Question: how can I do the the gui in the picture, like the increment value and decrements, first I thought that there are three buttons one on the top of other but,maybe there is something else. Here is a pic of it
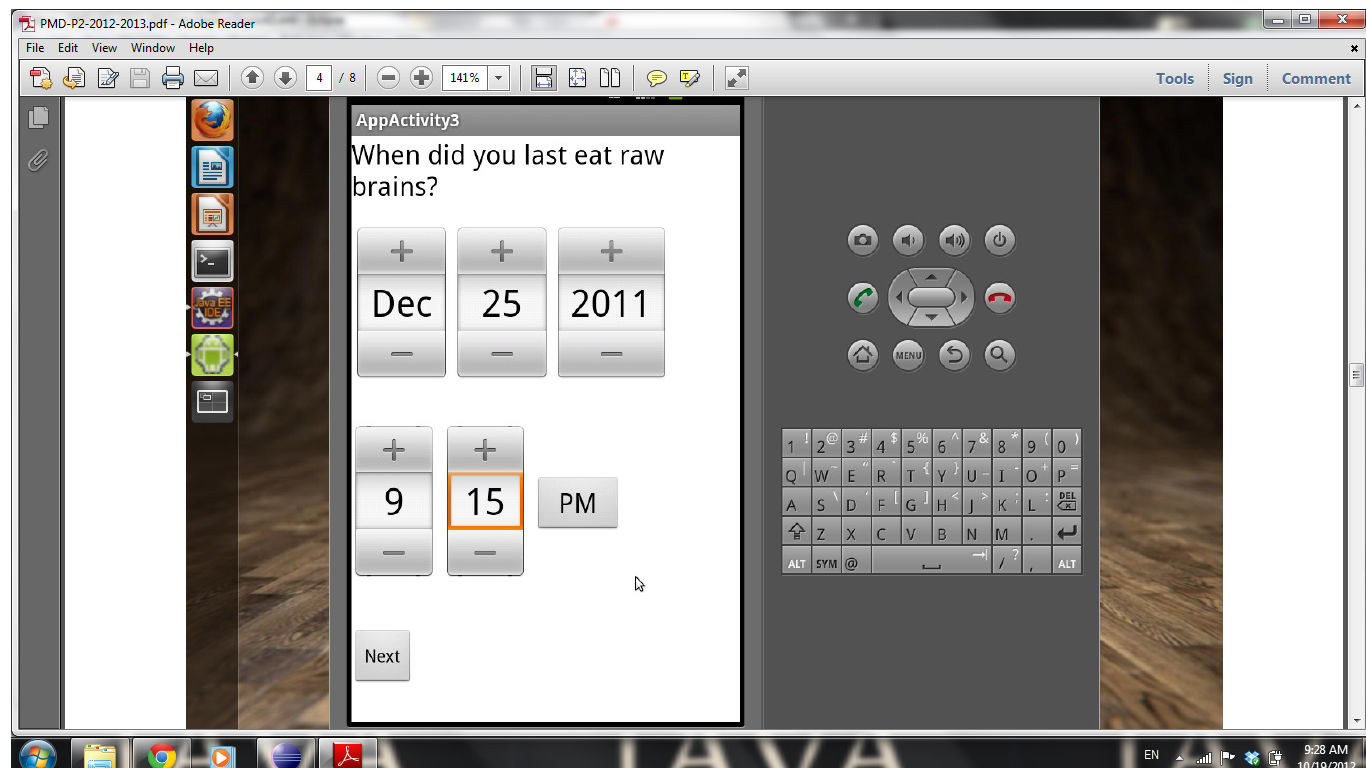
Answer: Maybe you are looking for the <URL>?
NumberPicker is the basic UI element (+ button, plus a number editor, plus a - button) that is used to build up the <URL>.